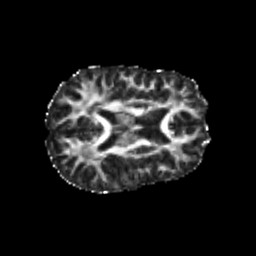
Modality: FA
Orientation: axial
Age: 22
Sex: female
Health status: healthy
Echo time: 0.074 s